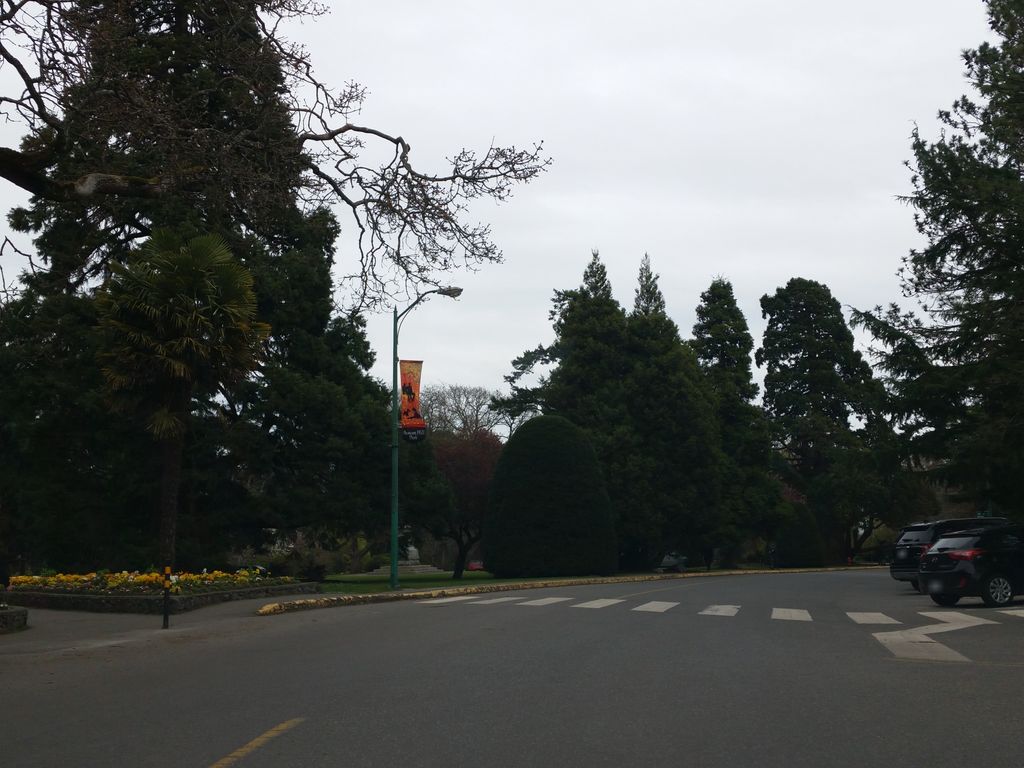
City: victoria